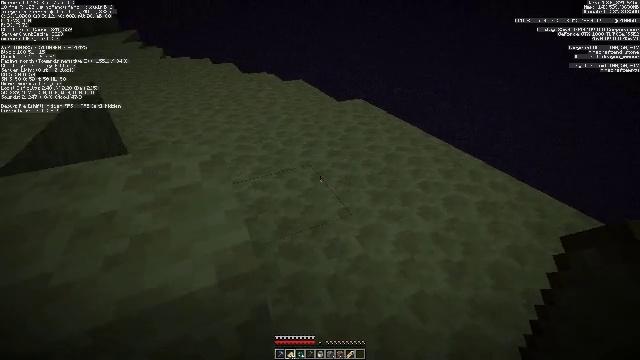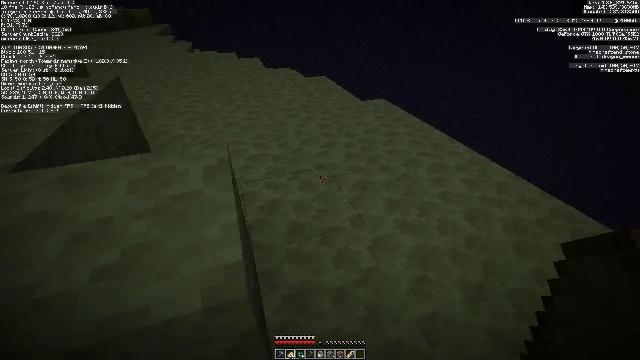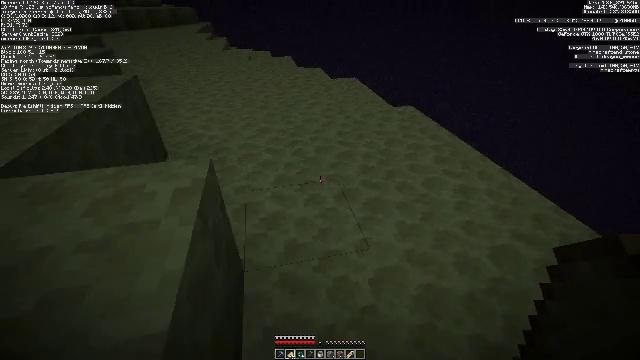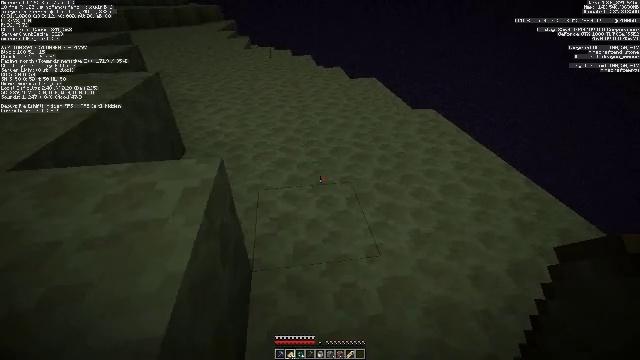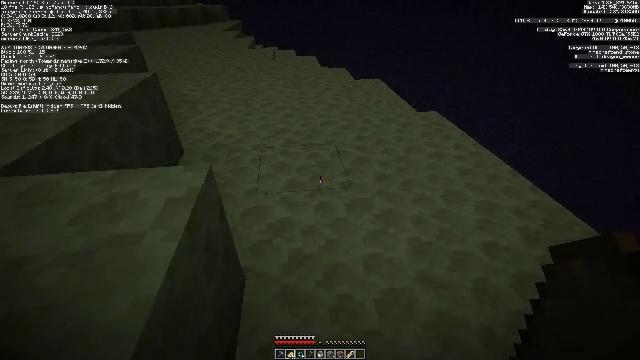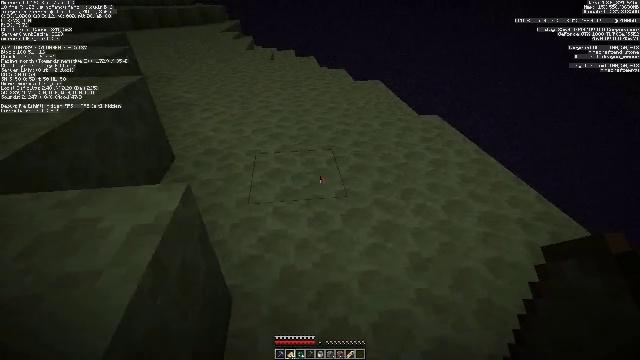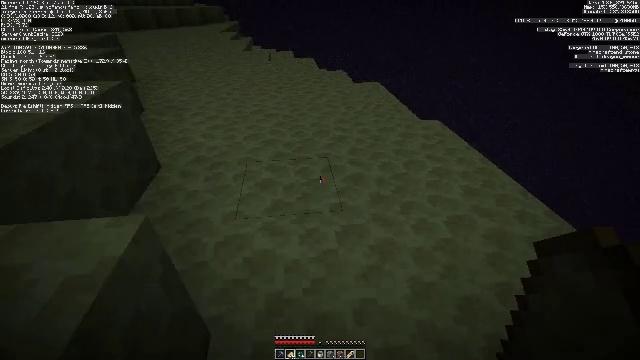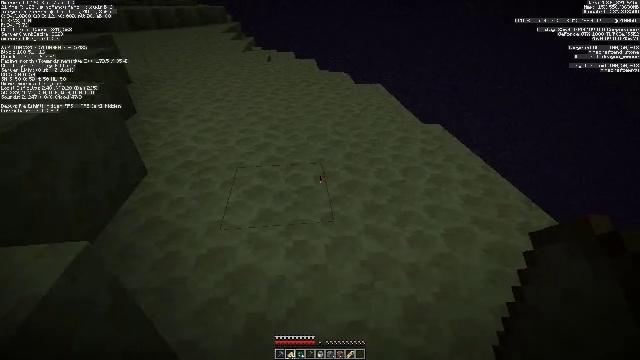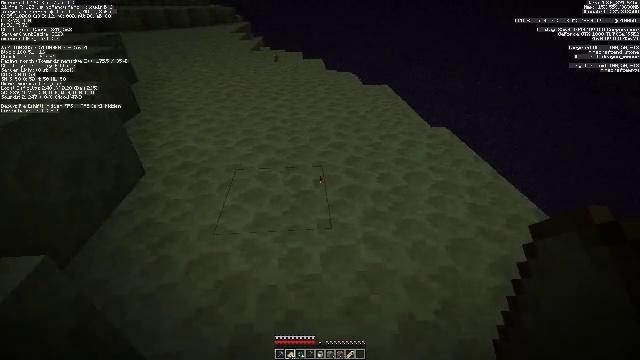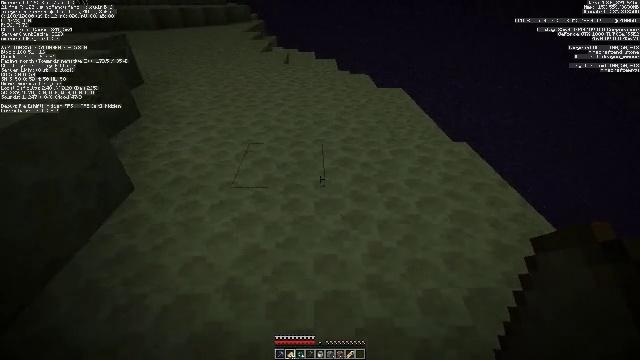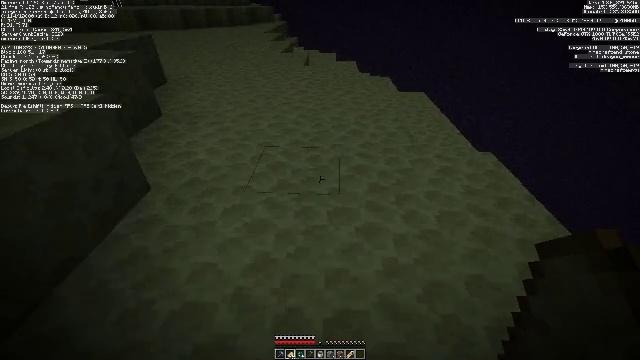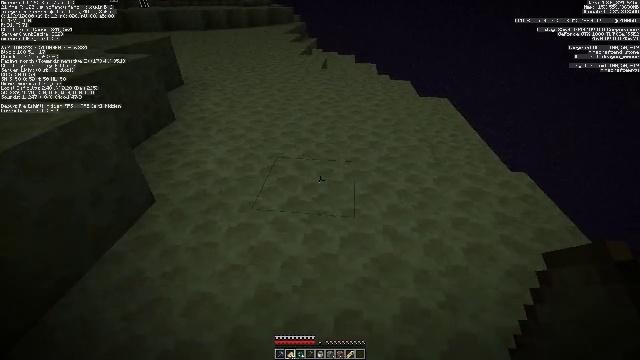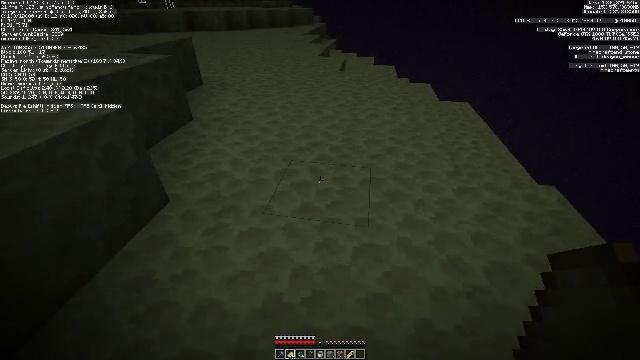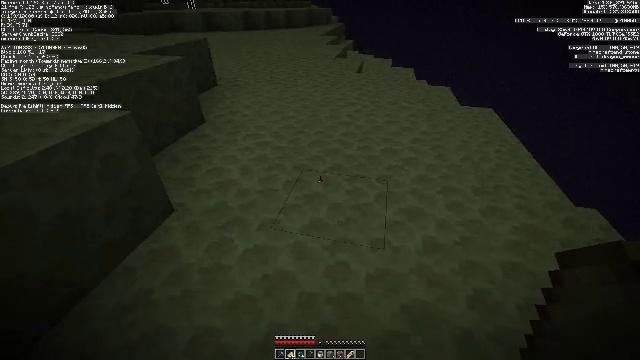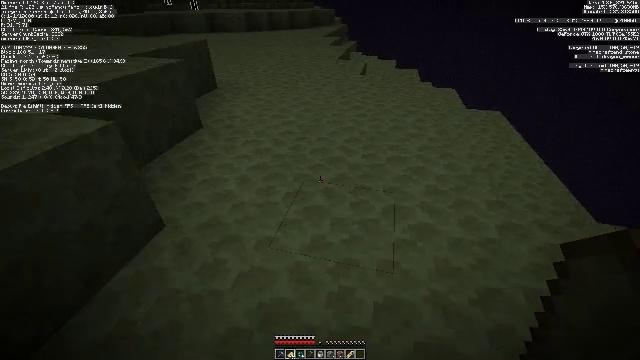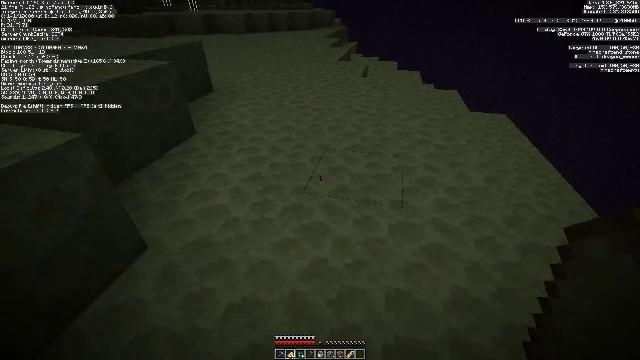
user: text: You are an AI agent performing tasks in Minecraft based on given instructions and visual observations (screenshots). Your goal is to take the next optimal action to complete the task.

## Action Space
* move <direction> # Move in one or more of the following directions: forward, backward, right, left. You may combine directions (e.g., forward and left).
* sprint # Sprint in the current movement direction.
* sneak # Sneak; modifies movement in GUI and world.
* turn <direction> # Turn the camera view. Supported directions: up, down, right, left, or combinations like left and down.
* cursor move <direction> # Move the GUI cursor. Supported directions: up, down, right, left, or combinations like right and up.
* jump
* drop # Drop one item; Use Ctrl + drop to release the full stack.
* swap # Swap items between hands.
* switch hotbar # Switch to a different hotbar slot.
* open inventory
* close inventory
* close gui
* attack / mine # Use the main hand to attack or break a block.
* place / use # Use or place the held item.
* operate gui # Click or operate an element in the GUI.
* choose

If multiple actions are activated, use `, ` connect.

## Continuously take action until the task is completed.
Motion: motion action
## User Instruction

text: Break the white carpet block.
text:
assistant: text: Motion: move forward and move right, turn left
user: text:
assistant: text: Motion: move forward, turn left
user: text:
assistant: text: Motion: move forward, turn left
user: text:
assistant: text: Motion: move forward, turn left
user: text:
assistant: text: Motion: move forward
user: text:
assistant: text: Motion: move forward and move right
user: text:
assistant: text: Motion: move forward and move right
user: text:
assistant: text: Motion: move forward, turn left
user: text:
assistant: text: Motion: move forward, turn left
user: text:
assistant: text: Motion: move forward, turn left
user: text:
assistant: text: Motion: move forward, turn left
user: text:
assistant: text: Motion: move forward, turn left
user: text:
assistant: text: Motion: move forward, turn left
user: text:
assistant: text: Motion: move forward
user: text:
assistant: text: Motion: move forward
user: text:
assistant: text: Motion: move forward, sprint
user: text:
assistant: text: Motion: move forward, sprint
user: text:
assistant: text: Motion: move forward, sprint
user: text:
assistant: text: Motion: move forward
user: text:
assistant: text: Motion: move forward
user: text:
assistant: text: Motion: move forward
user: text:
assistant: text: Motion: move forward, turn left and up
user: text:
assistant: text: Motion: move forward, turn left and up
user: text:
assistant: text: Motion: move forward, turn left and up
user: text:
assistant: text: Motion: move forward
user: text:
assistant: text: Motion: move forward
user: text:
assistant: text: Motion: move forward
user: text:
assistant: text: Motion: move forward
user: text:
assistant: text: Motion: move forward
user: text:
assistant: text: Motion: move forward, turn right